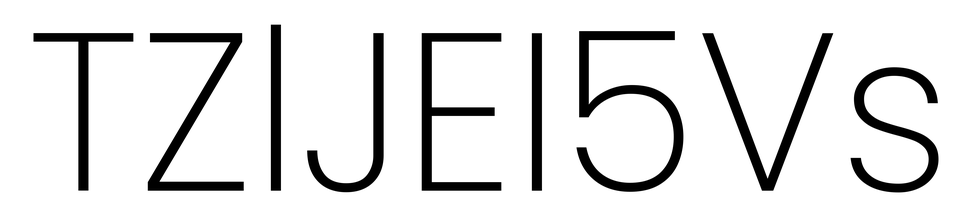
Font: Poppins-ExtraLight